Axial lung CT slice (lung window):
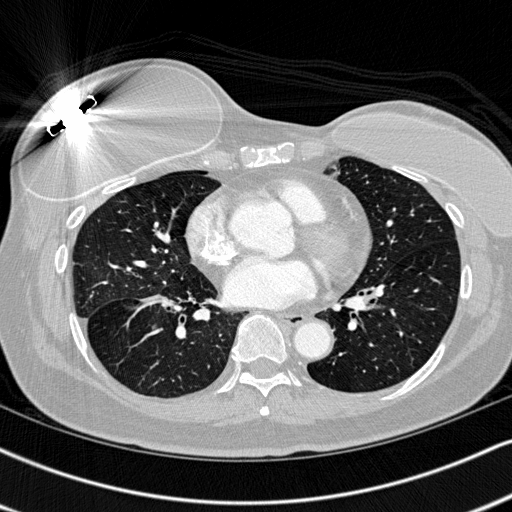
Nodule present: no